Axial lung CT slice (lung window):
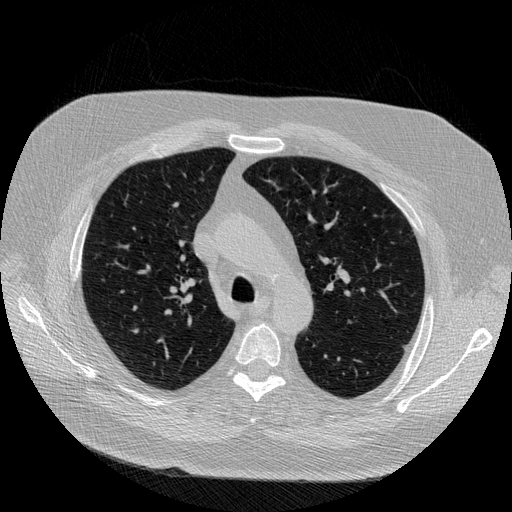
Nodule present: no